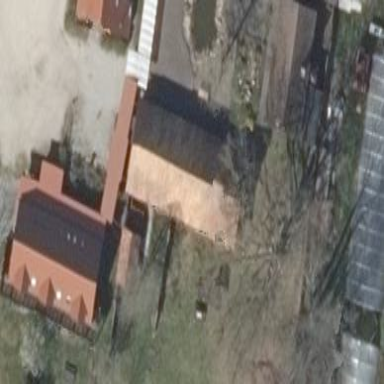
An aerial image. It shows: Shed building.